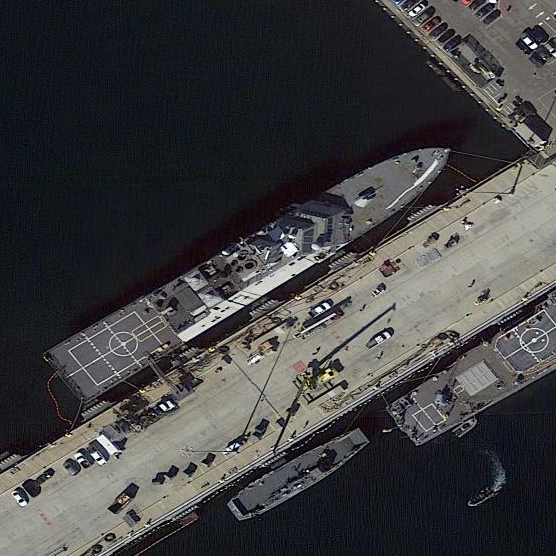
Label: Freedom-class_combat_ship